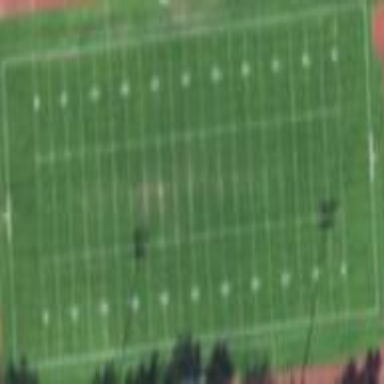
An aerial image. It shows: Pitch for American football.